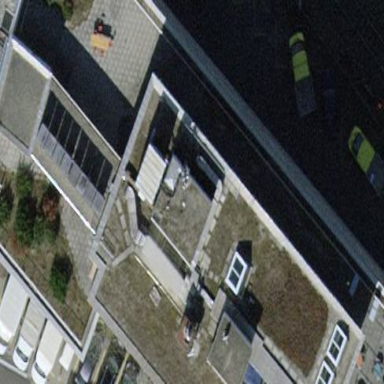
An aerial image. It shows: Commercial building with flat roof. The building is used as office.